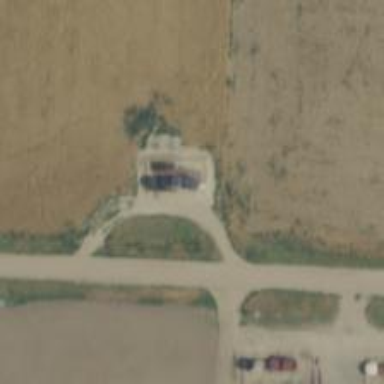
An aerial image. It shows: Silo.